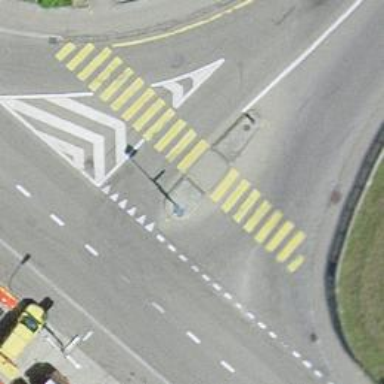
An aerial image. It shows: Road with "give way" sign.